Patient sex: M
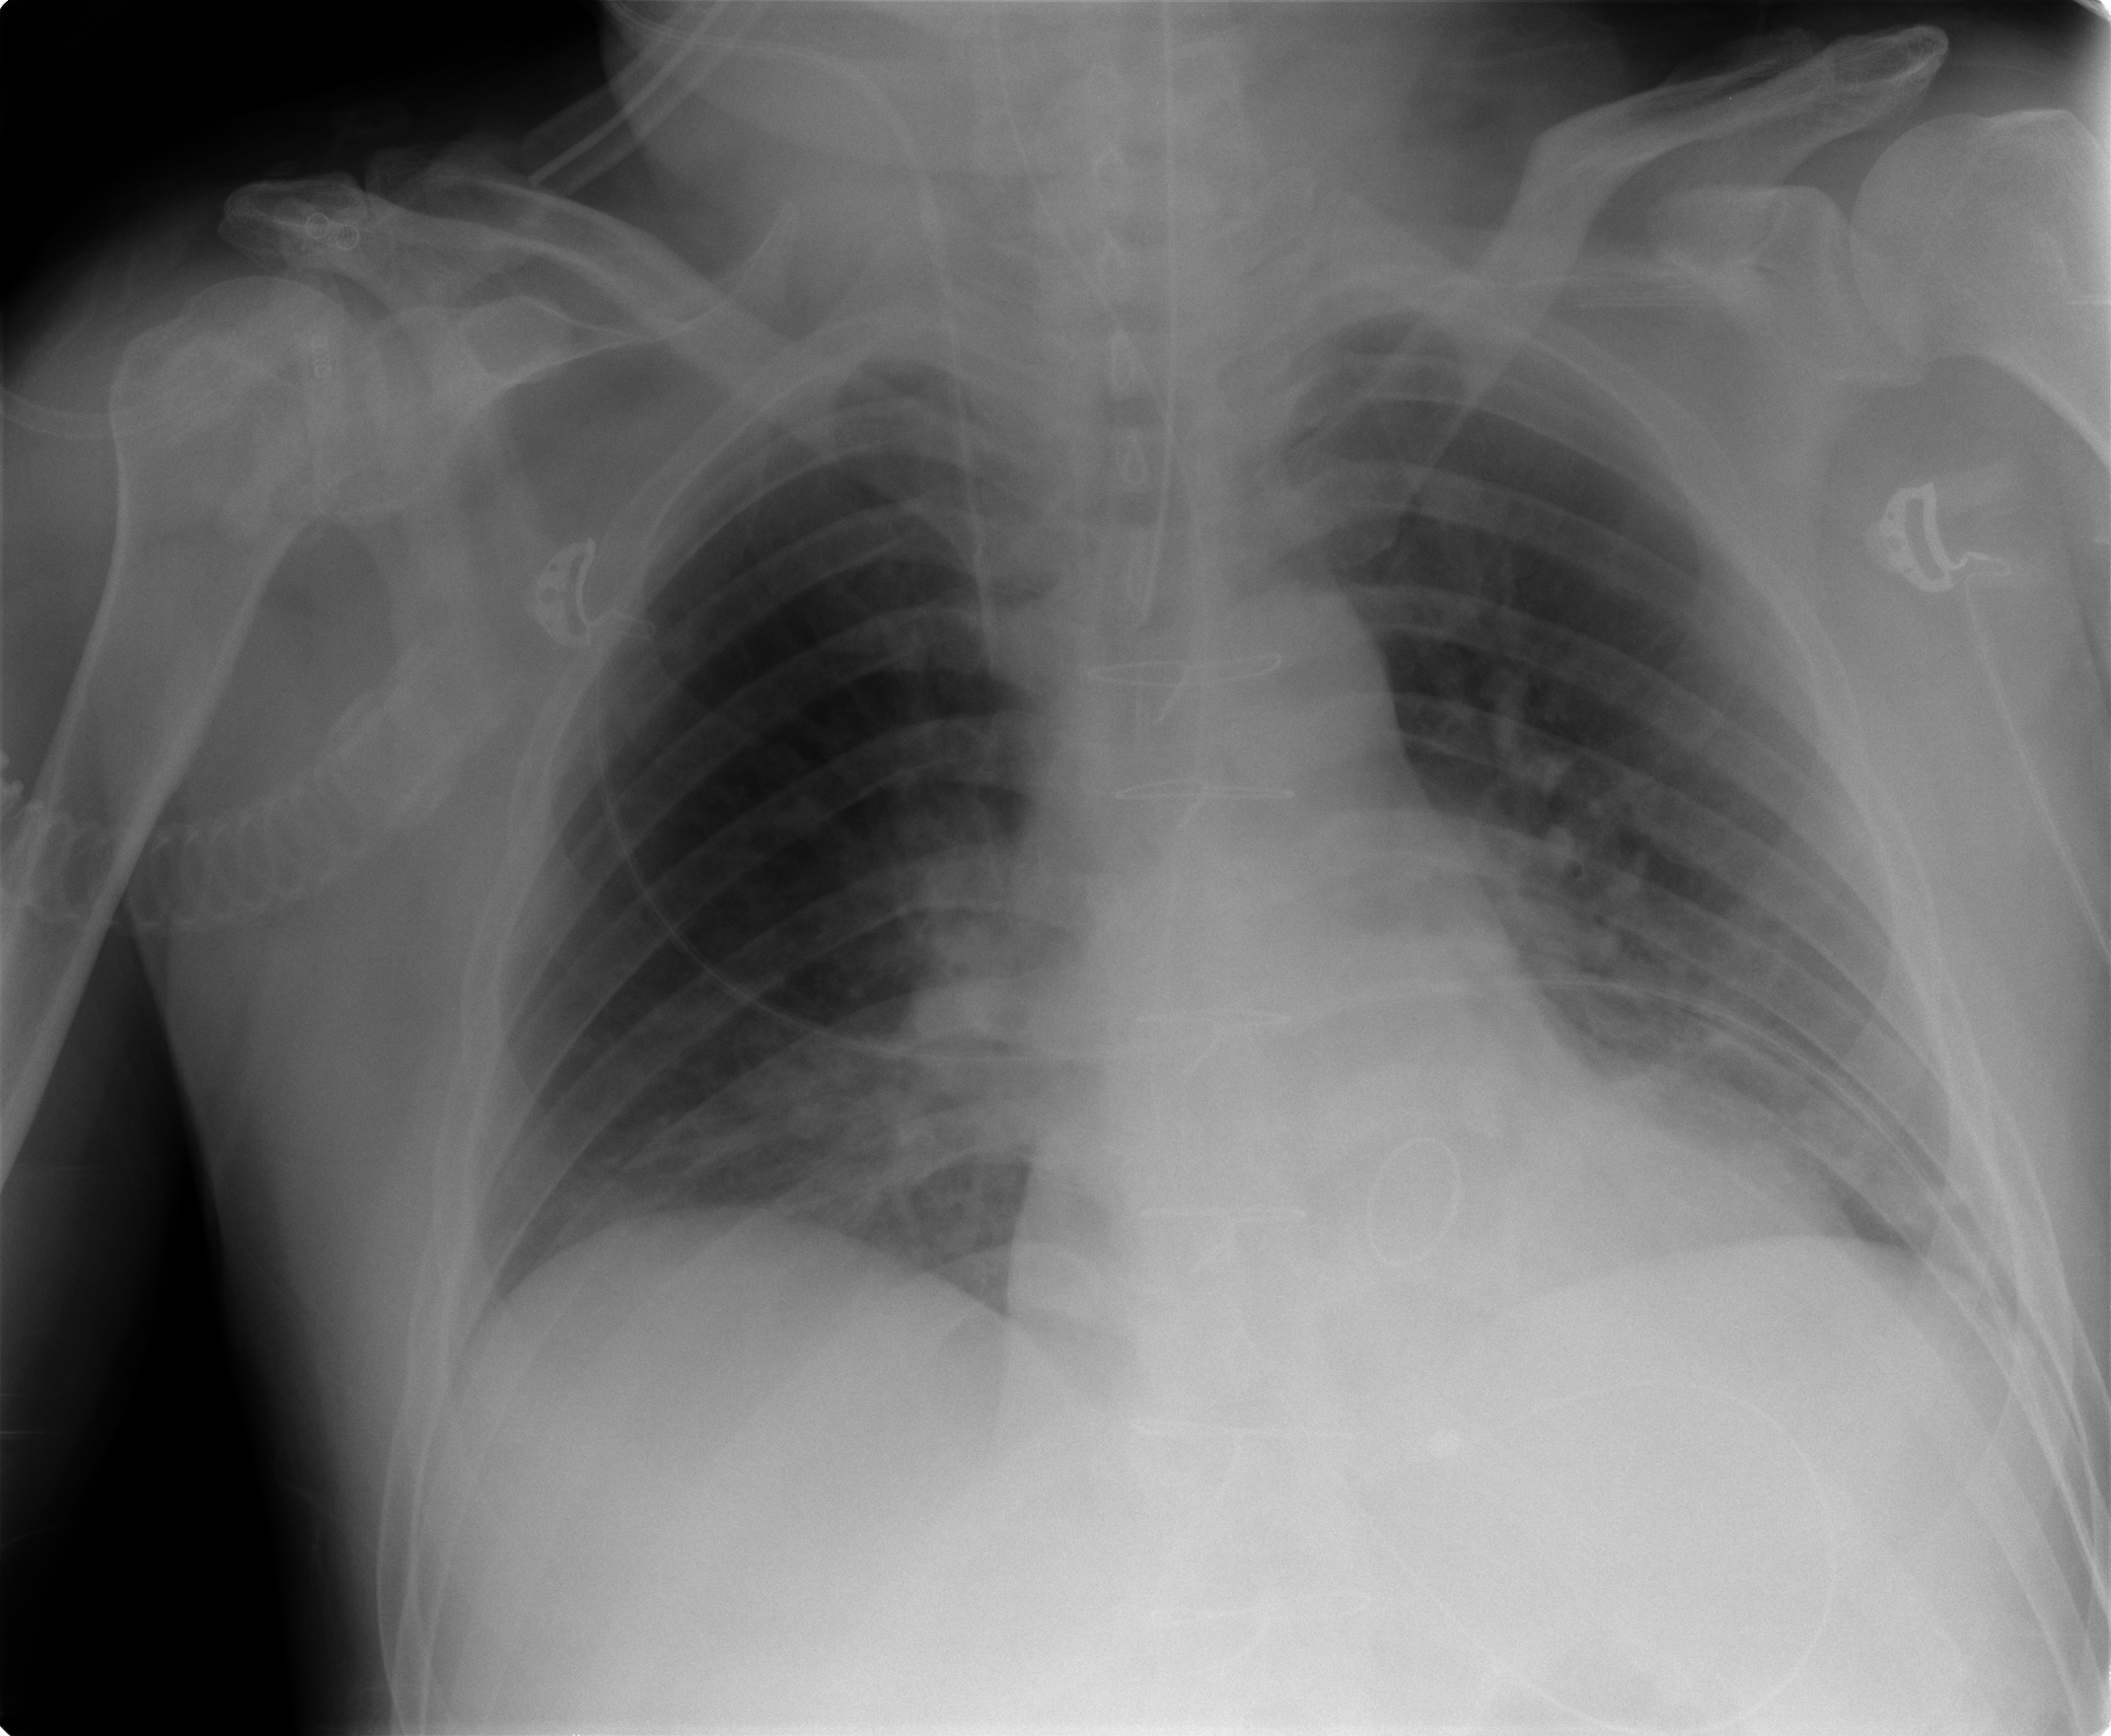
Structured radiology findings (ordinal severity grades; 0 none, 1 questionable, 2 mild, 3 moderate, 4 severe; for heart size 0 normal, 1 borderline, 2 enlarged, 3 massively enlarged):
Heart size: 2
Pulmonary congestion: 2
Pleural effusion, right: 0
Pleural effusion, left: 0
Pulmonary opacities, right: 2
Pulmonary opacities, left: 3
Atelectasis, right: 2
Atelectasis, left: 1